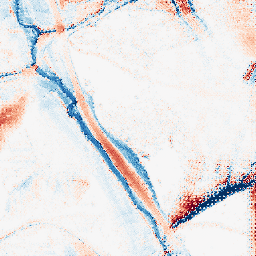
Category: morphological
Decomposition family: morphological_ellipse
Decomposition parameters: operation: average
width: 20
height: 50
Upsampling method: regularized
Upsampling parameters: scale: 2
lambda_reg: 0.1
Upsampling scale: 2